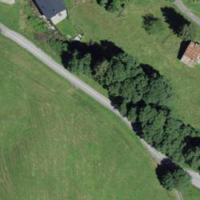
EUNIS habitat code: 24
Species observed at this site:
Silene dioica